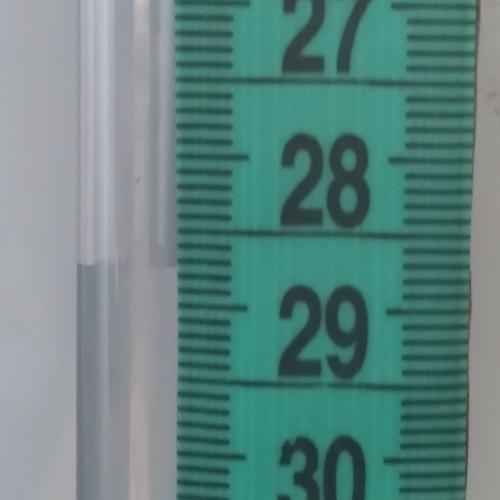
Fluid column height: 28.8 cm